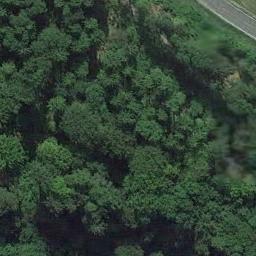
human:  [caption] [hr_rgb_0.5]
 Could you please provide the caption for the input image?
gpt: The forest is next to the road .

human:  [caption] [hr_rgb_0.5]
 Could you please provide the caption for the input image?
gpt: Many green trees are in a forest  beside the road .

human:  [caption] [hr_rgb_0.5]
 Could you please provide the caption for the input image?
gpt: The forest has a lot of dense green trees of different heights and a road is next to the forest .

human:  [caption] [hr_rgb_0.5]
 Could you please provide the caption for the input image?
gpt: This is a dense forest .

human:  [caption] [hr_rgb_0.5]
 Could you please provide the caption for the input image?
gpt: A dense green forest beside a highway .